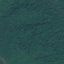
Label: Forest